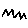
Label: zigzag